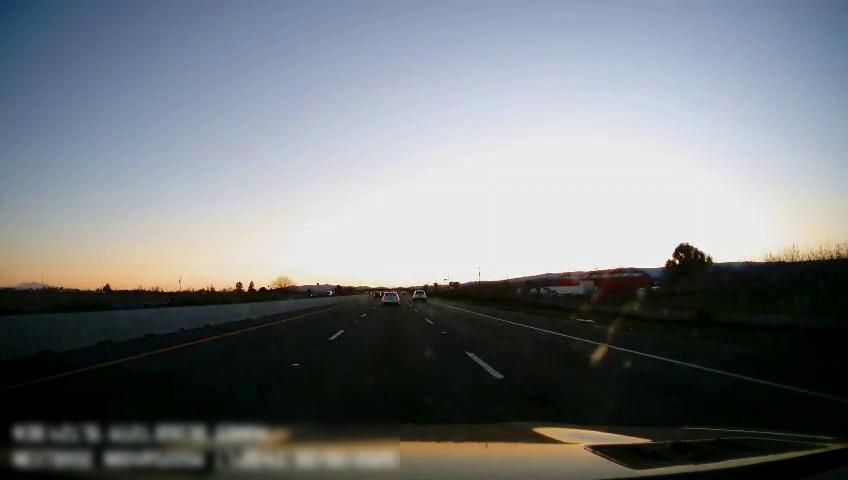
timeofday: Day
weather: Sunny
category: Drivable Space
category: Vehicles | Car
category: Vehicles | SUV
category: Lanes | Current Lane
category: Lanes | Current Lane
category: Lanes | Alternate Lane
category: Lanes | Alternate Lane